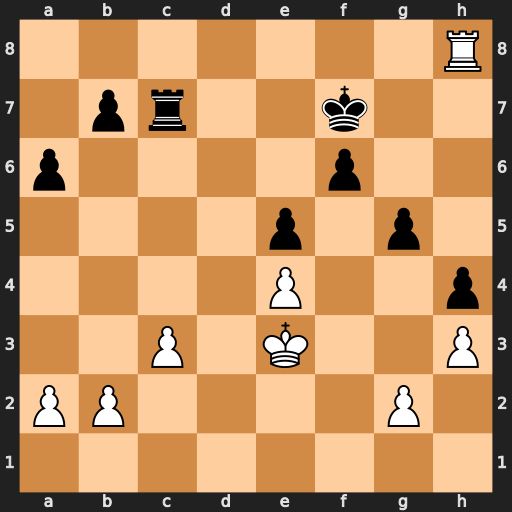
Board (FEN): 7R/1pr2k2/p4p2/4p1p1/4P2p/2P1K2P/PP4P1/8
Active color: w
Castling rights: -
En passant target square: -
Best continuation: Rh7+ Kf8 Rxc7